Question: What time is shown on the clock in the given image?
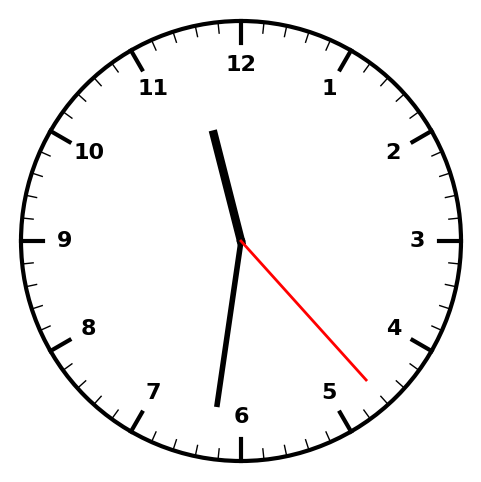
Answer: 11:31:23